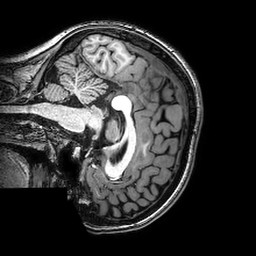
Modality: T1w
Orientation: sagittal
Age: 25
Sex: female
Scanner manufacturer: philips
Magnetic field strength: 3 T
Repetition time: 0.008161 s
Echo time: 0.00374 s